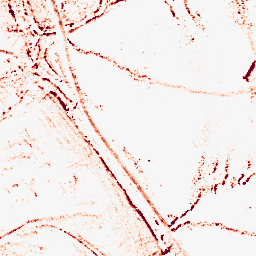
Category: morphological
Decomposition family: morphological_square
Decomposition parameters: operation: opening
size: 5
Upsampling method: bspline
Upsampling parameters: scale: 4
Upsampling scale: 4